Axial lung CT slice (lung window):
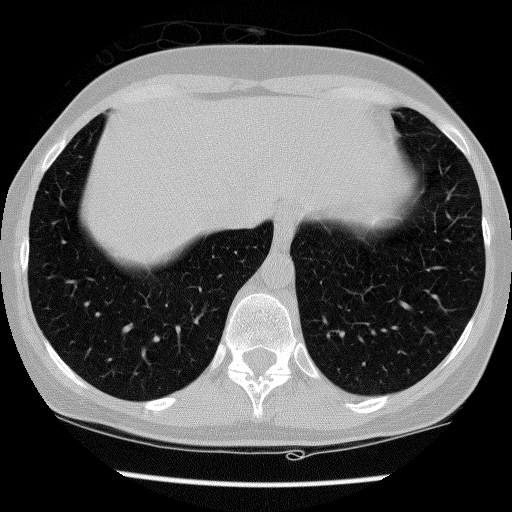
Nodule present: no